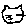
Label: cat